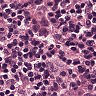
Metastatic tissue present: yes